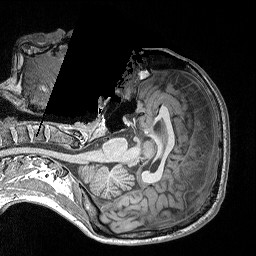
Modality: T1w
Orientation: axial
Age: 23
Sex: male